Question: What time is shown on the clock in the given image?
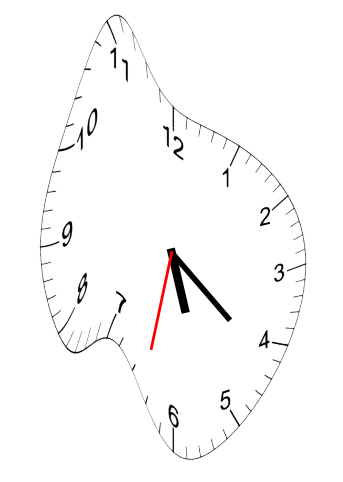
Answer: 05:21:32